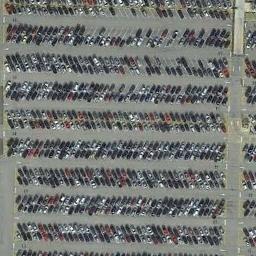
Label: parking_lot